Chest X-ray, AP view. Patient: 43 years old, sex M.
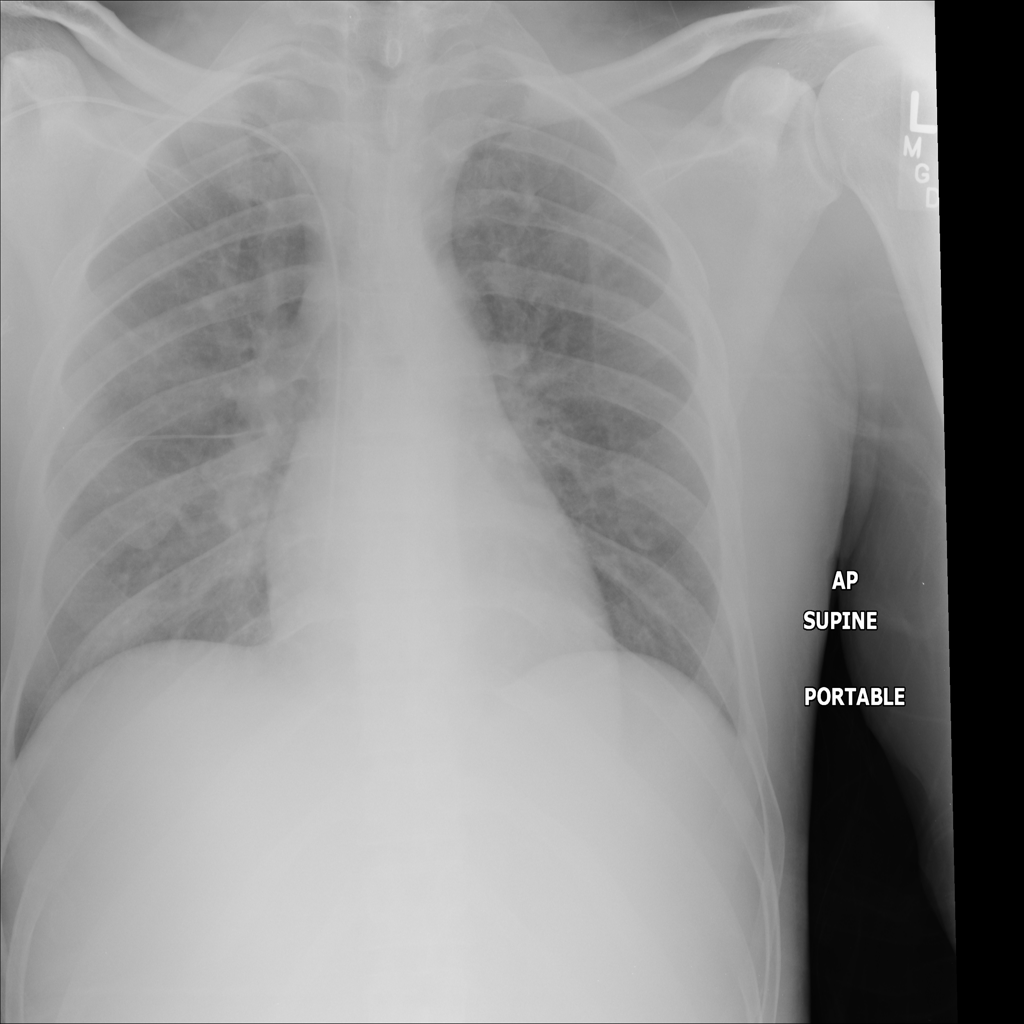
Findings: No Finding